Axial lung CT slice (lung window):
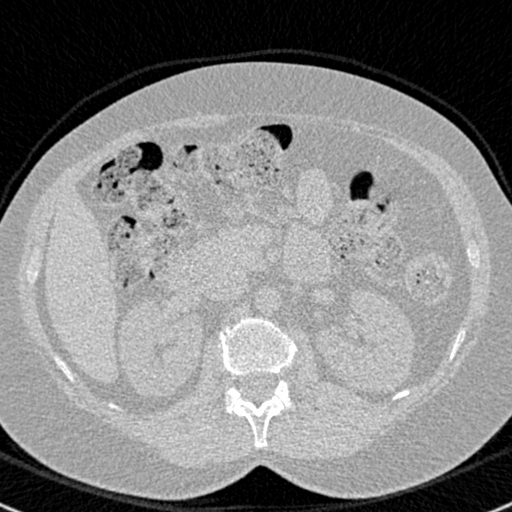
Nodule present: no